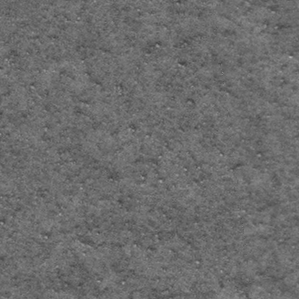
Label: frost